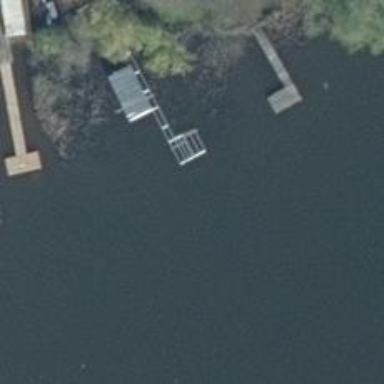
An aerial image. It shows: Man-made pier.